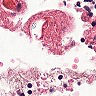
Metastatic tissue present: no